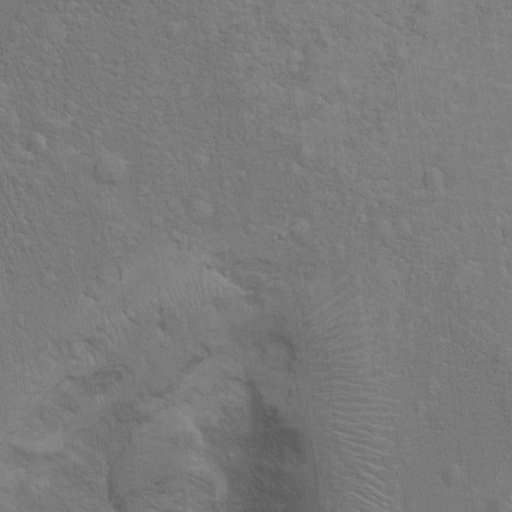
Objects detected: cone